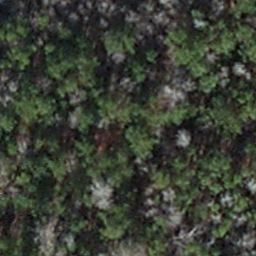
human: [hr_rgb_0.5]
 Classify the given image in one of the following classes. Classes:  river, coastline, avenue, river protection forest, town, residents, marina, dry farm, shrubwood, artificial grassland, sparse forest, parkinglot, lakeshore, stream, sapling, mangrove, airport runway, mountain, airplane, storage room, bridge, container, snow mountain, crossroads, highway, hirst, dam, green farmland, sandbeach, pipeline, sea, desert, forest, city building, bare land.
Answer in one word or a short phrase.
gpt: sapling